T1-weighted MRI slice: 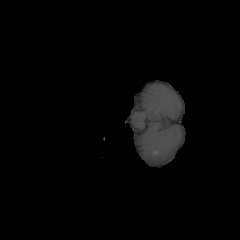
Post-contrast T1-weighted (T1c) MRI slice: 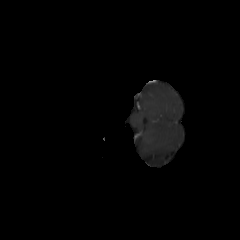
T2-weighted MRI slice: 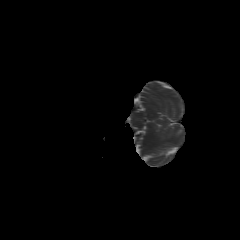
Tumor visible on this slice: no